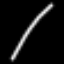
Label: line